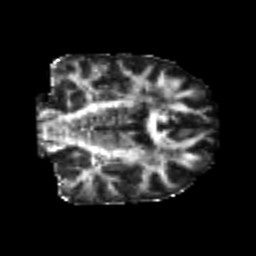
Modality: FA
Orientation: coronal
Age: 22
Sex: male
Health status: healthy
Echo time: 0.074 s